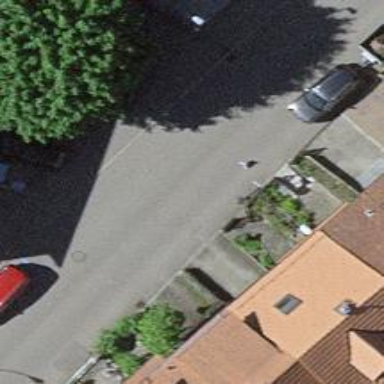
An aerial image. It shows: Residential road with asphalt surface and sidewalks on both sides.